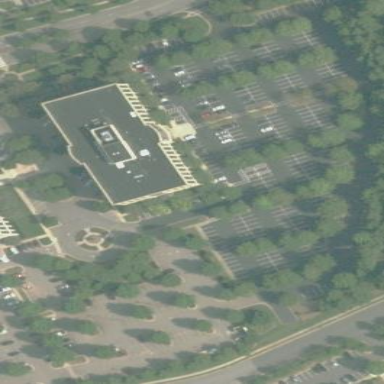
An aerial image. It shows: Commercial building used for commercial purposes.